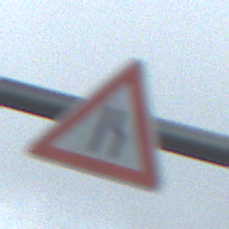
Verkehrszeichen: EinseitigVerengteFahrbahnRechts
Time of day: Midday
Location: Outdoor (Suburban)
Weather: Overcast
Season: NotSpecified
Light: Natural